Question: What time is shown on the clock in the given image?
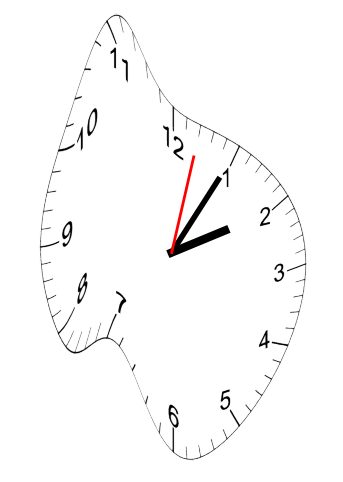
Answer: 02:05:02